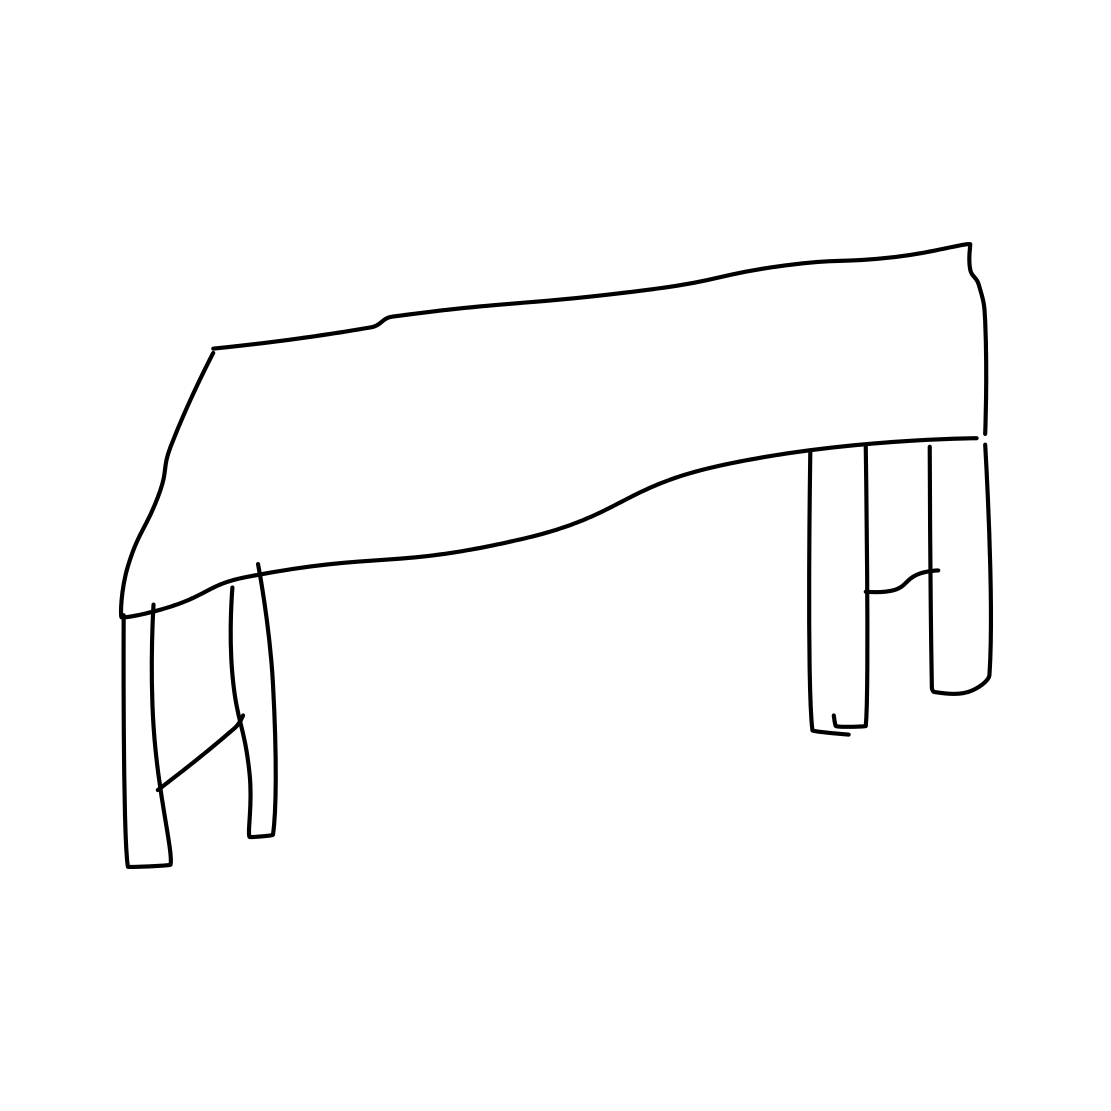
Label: bench